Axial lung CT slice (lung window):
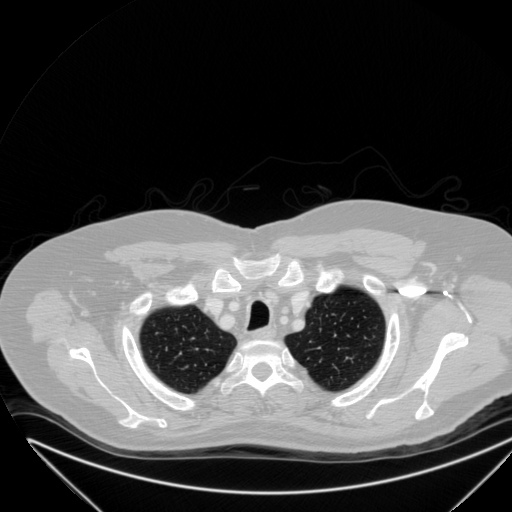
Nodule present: no